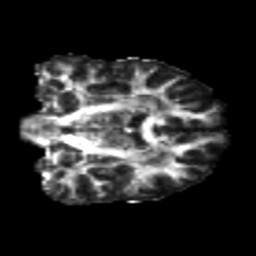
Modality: FA
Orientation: coronal
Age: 20
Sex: male
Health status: healthy
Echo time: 0.074 s